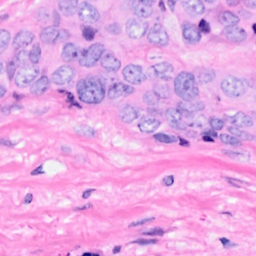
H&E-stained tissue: Breast